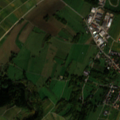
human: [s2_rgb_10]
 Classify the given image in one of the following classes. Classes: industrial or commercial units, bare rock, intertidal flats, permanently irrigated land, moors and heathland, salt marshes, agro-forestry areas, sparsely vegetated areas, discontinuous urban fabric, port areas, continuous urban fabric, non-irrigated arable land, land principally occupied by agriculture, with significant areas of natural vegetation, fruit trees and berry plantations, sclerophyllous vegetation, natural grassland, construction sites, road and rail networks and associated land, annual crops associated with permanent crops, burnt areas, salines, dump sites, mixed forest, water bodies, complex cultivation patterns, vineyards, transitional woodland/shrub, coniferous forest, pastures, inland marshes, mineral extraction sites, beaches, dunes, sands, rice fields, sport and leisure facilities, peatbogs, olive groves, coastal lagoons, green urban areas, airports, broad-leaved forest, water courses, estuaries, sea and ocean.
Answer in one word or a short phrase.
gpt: discontinuous urban fabric, vineyards, complex cultivation patterns, broad-leaved forest